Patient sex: M
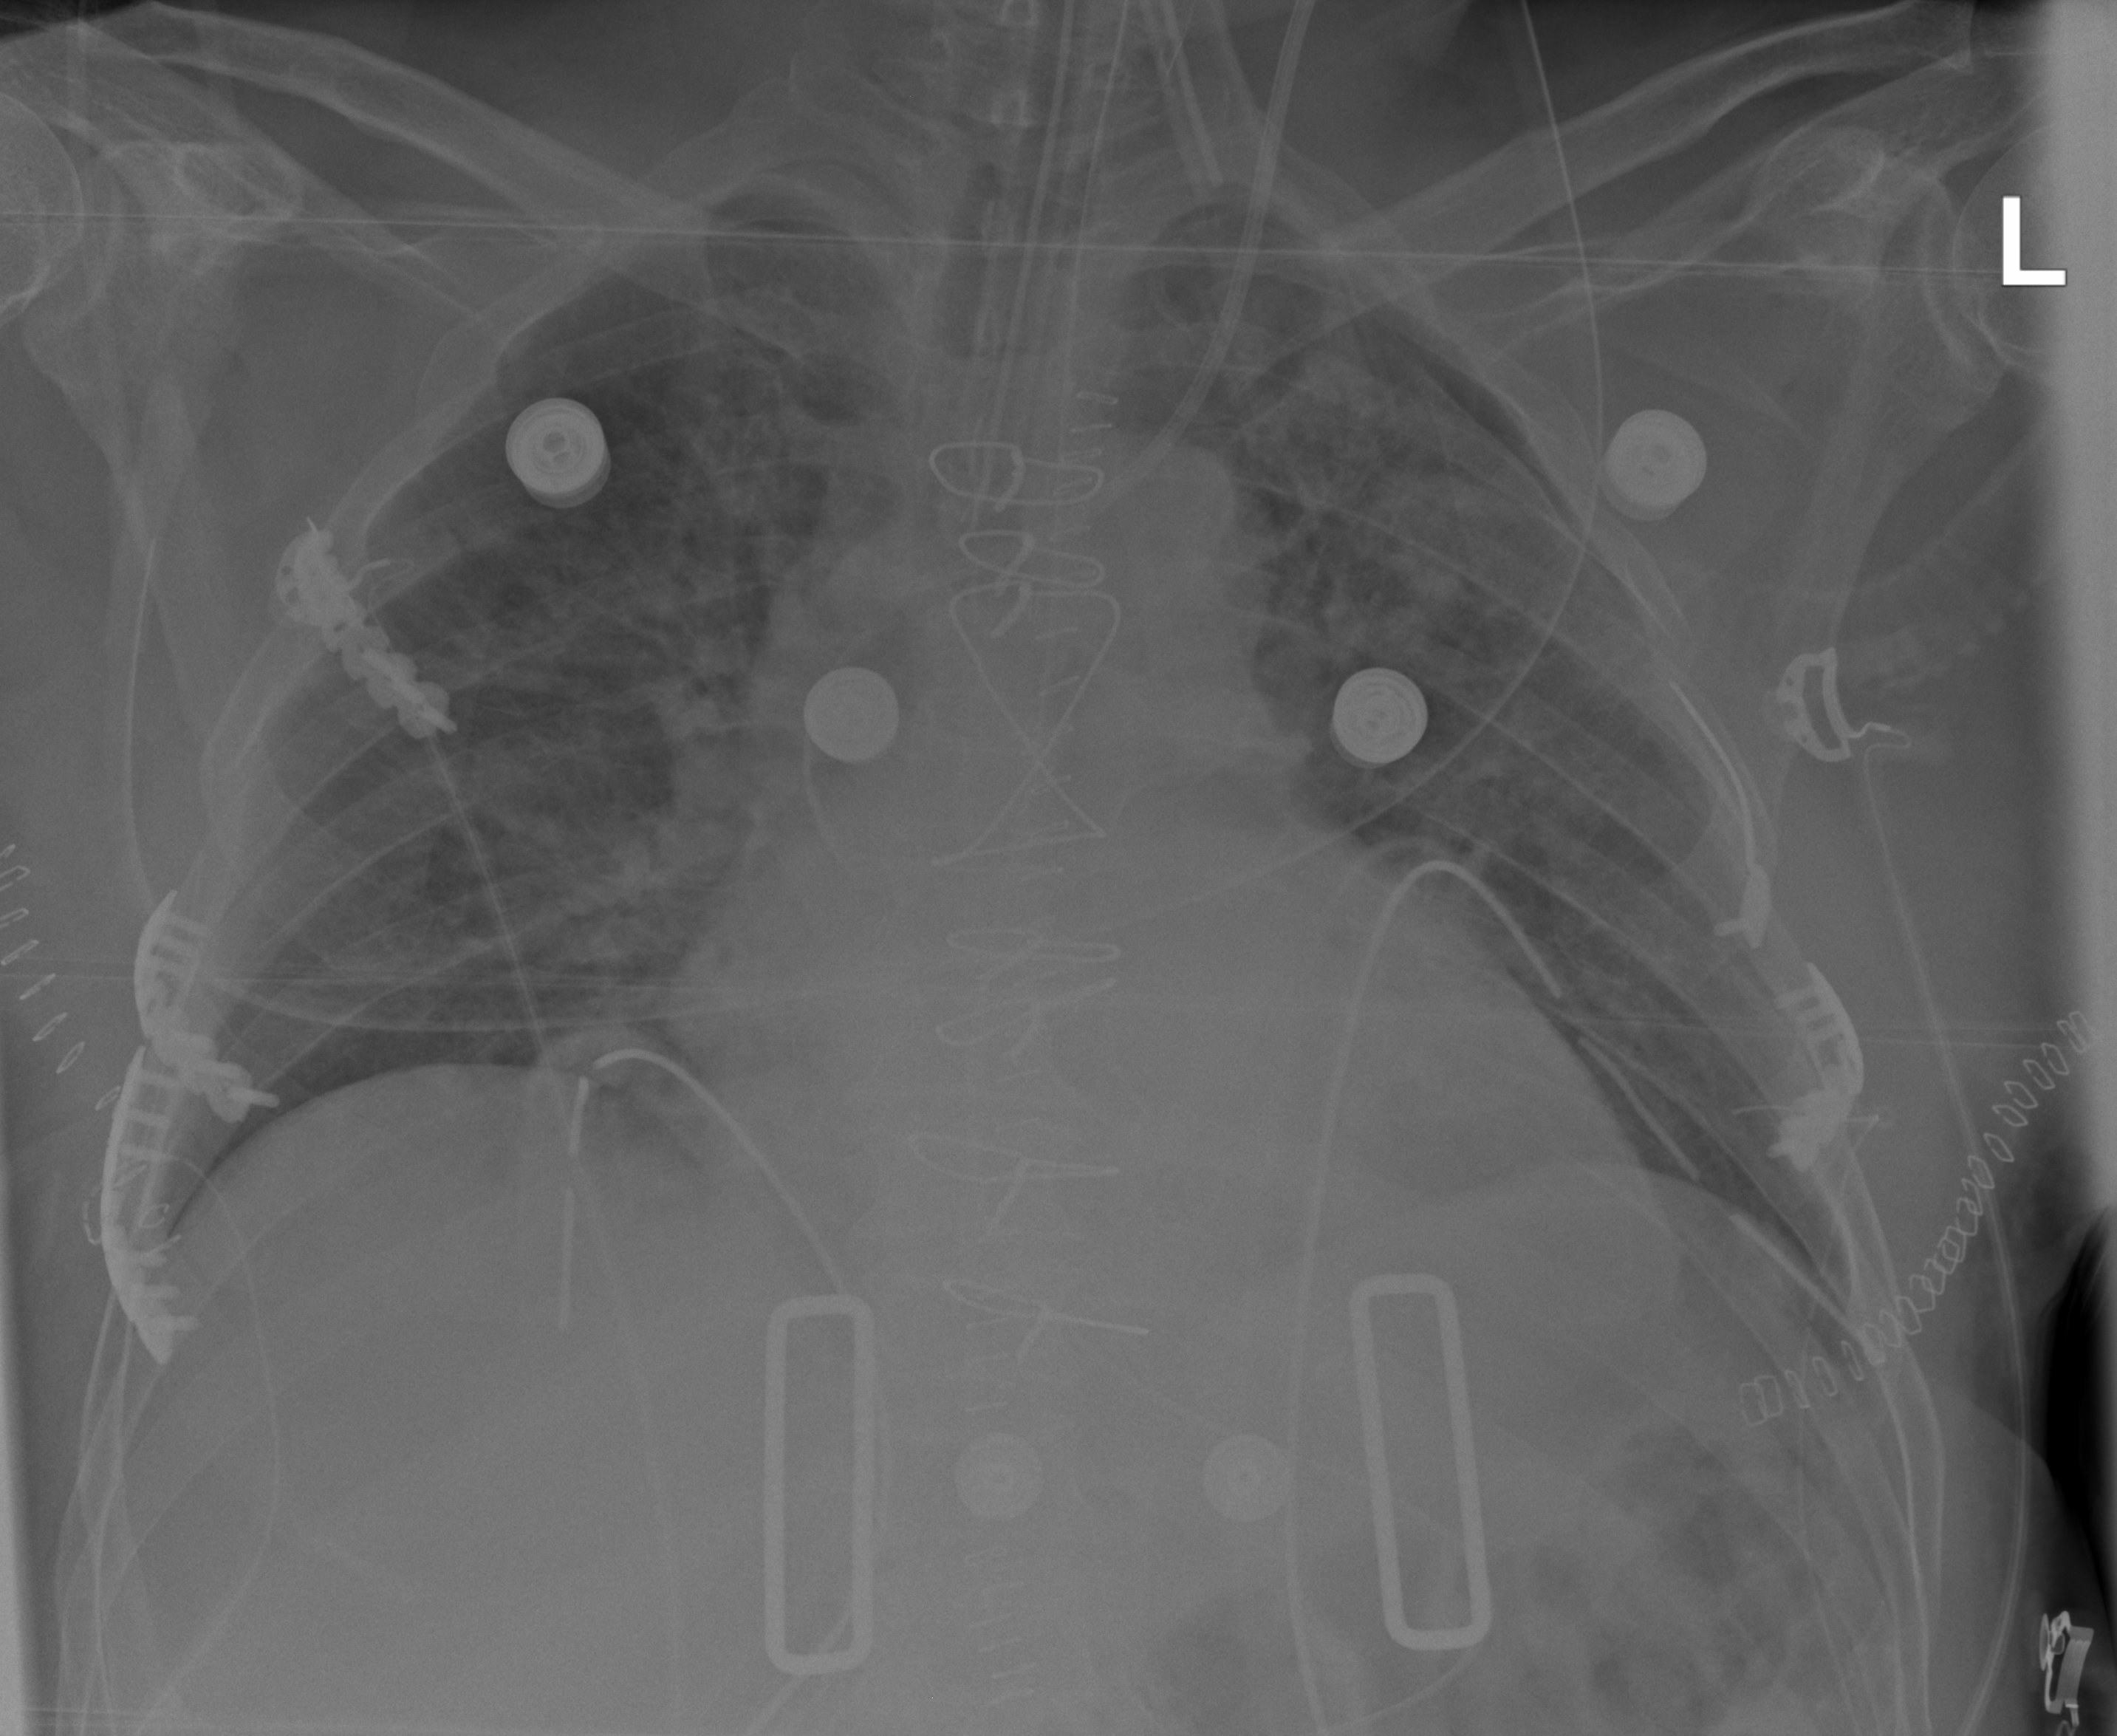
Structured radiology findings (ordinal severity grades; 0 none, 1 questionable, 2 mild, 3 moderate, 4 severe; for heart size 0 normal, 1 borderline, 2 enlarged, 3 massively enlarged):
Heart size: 2
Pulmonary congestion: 1
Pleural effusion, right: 0
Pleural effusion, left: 0
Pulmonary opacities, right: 0
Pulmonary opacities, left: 0
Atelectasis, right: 2
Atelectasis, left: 1